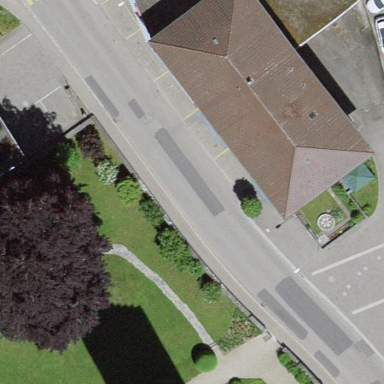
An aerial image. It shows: Apartment building with hipped roof.